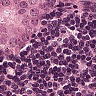
Metastatic tissue present: yes